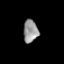
Tissue: prostate
Cell type: Epithelial cells
Senescence score: 0.2332
Nuclear area (px): 324
Mean DAPI intensity: 152.13